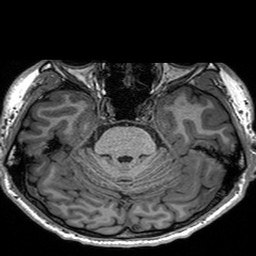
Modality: T1w
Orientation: coronal
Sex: male